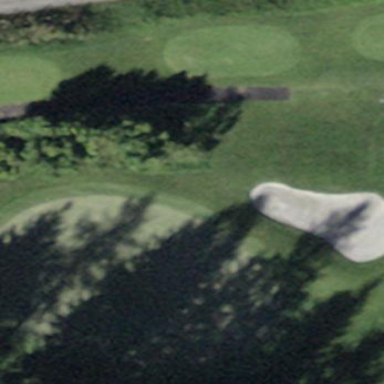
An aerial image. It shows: Green golf area with grass land use.